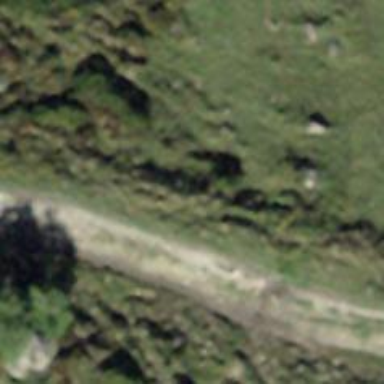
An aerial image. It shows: Intermediate downhill track with classic grooming. The track is graded as grade3.